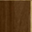
Piece: xx